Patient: sex M, age 60
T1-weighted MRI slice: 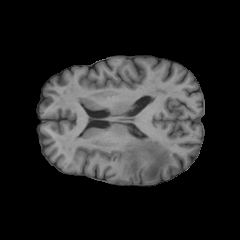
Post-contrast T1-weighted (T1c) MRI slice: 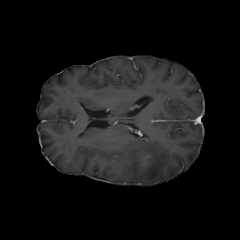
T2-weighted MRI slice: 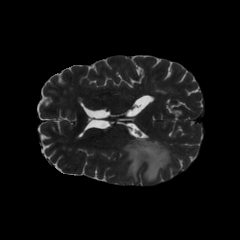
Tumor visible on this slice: yes
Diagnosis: Glioblastoma, IDH-wildtype
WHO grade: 4